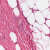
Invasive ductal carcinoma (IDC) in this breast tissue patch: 0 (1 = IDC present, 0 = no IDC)